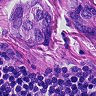
Metastatic tissue present: yes